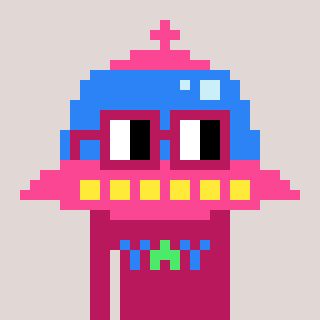
a pixel art character with square dark red glasses, a ufo-shaped head and a darkpink-colored body on a warm background